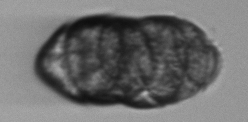
Label: Margalefidinium